Field crop: maize
Growth stage: 2
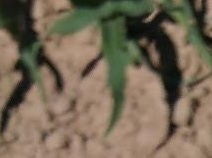
Species: maize